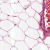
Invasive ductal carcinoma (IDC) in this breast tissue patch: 0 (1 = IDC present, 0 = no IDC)